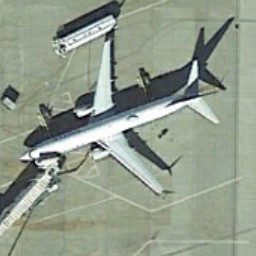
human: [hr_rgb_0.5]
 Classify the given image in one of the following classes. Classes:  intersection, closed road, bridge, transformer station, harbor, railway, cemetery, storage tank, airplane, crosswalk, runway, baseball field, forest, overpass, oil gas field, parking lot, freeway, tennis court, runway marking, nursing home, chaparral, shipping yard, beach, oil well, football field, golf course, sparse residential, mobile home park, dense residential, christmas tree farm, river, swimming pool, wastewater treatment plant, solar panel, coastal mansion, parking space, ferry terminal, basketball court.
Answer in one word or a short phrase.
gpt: airplane